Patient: sex M, age 64
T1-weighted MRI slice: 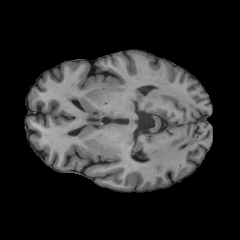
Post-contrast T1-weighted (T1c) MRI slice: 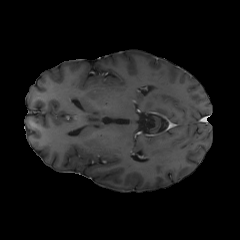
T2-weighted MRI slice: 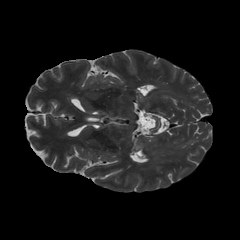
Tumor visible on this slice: no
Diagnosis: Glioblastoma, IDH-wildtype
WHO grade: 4